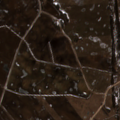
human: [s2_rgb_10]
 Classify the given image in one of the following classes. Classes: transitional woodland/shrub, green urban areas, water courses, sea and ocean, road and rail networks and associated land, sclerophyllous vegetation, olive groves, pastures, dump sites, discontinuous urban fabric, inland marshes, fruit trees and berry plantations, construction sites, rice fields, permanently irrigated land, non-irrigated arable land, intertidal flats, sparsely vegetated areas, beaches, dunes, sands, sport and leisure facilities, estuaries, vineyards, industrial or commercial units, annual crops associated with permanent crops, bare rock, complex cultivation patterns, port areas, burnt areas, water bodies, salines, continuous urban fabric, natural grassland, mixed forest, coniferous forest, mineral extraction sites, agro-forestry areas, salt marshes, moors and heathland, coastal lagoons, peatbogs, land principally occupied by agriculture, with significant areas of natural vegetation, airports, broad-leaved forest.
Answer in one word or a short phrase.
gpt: non-irrigated arable land